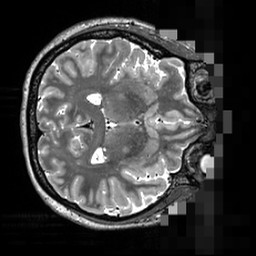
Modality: T2w
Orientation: axial
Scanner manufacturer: siemens
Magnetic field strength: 3 T
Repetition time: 3.2 s
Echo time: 0.564 s